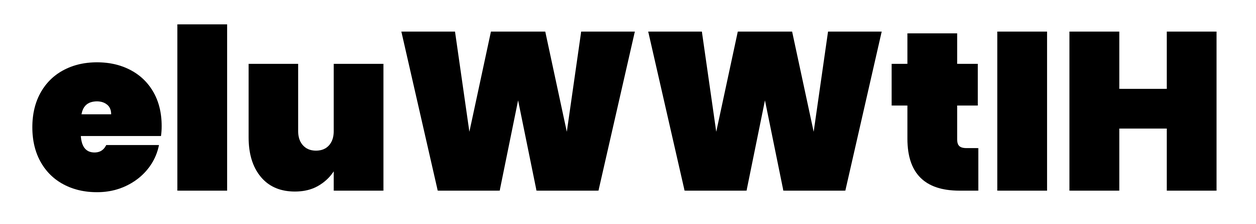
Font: Poppins-Black